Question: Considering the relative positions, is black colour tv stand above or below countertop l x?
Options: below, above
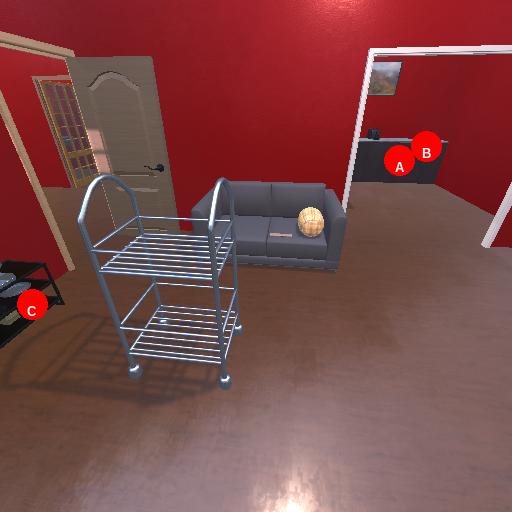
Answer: below